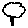
Label: tree